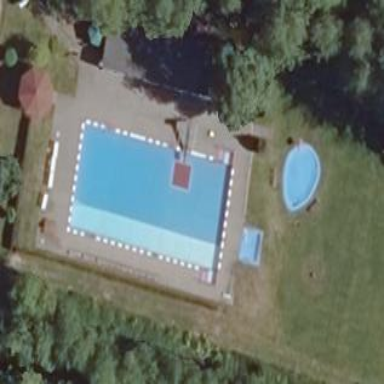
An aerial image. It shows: Swimming pool located in leisure land.